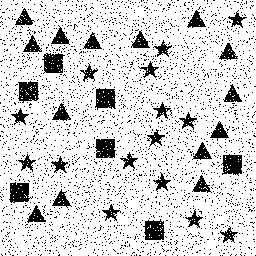
Squares: 7
Triangles: 14
Stars: 15
Total shapes: 36